Interaction volume radius: 10 \u00c5
Interaction volume height: 50 \u00c5
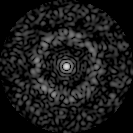
Disorder parameter: 0.8244